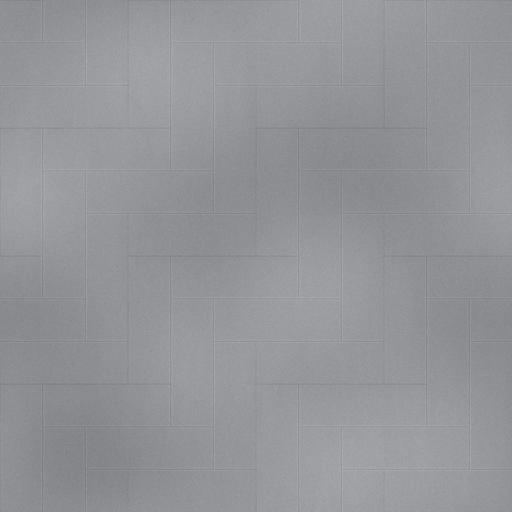
Tags: decoration design metal plates